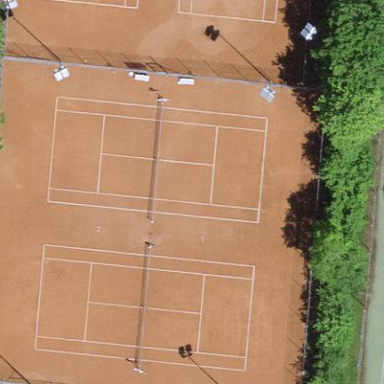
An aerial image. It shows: Tennis court in leisure pitch.